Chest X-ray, PA view. Patient: 67 years old, sex M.
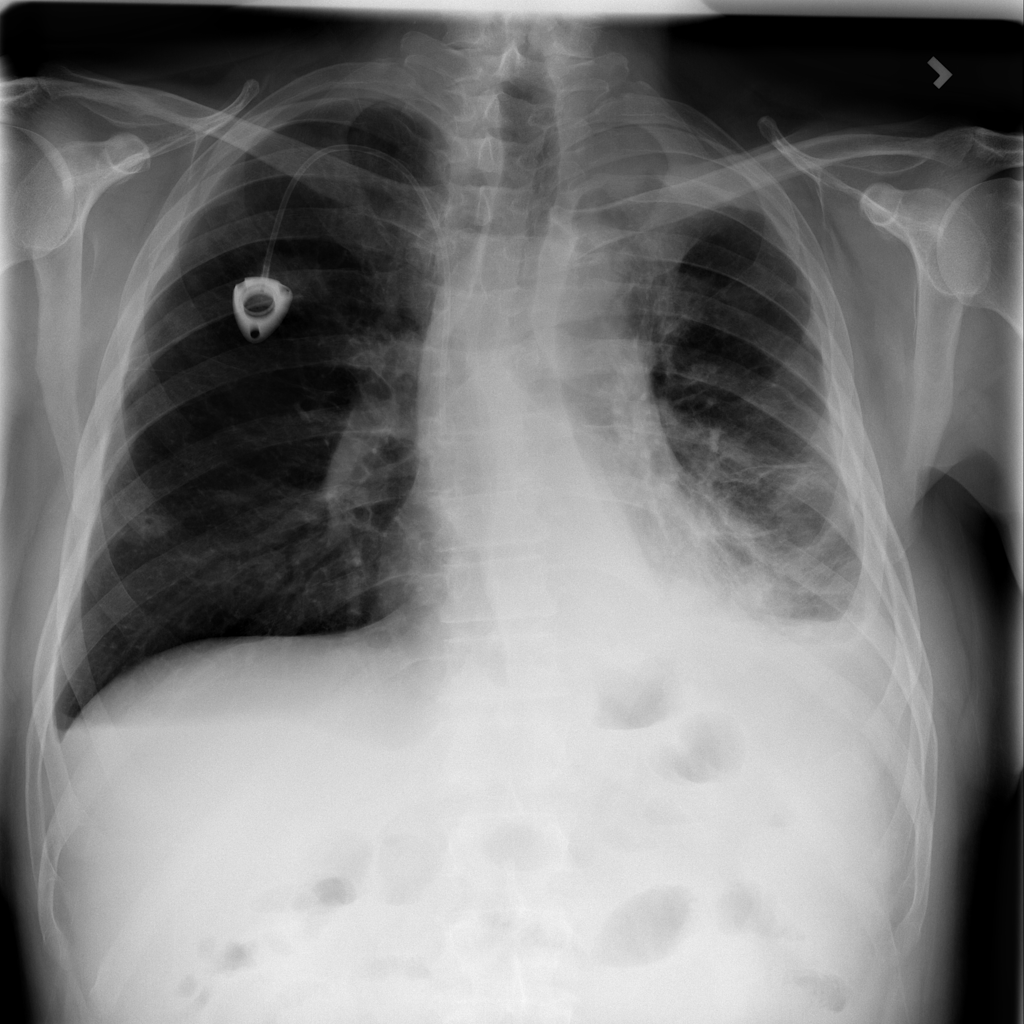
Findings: Pleural_Thickening